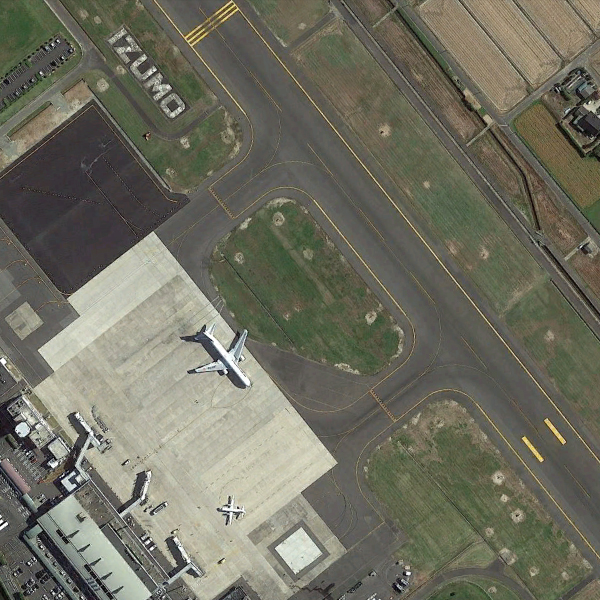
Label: Airport